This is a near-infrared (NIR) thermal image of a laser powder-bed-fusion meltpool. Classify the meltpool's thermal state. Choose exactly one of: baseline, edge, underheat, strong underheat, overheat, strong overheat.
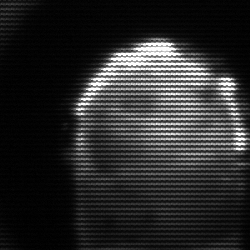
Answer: baseline